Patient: sex F, age 74
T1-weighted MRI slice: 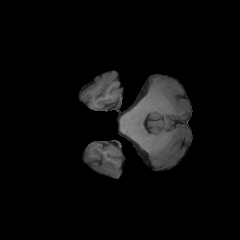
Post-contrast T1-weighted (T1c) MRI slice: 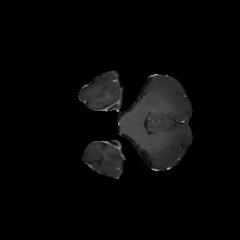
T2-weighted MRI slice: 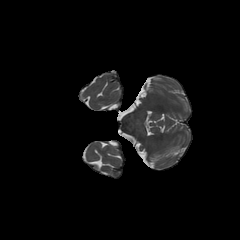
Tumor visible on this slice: yes
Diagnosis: Glioblastoma, IDH-wildtype
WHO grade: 4